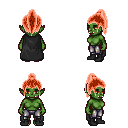
a pixel art fantasy rpg character, female body template, orc, green skin, black cape, metal pants, red long topknot hairstyle, black shoes, four views (front, back, left, right), 2x2 character sprite sheet, small pixel art, hard edges, no anti-aliasing